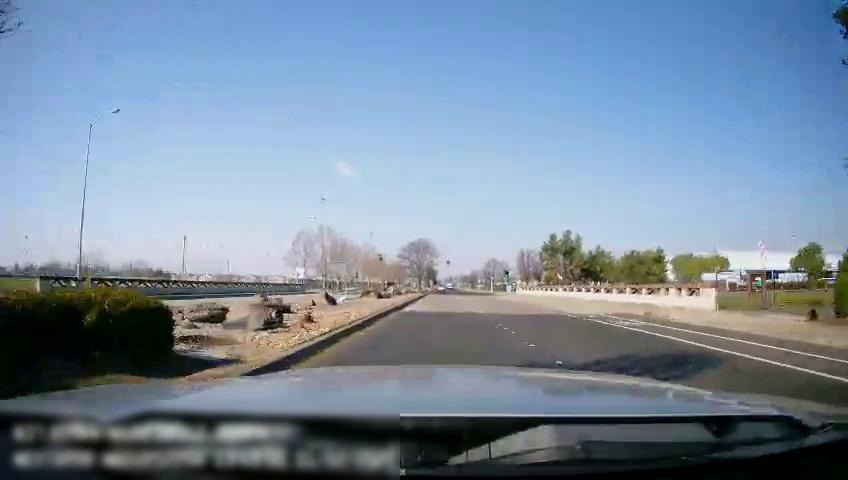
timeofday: Day
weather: Sunny
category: Drivable Space
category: Drivable Space
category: Vehicles | Truck
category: Lanes | Current Lane
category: Lanes | Current Lane
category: Lanes | Alternate Lane
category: Lanes | Alternate Lane
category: Traffic | Lights